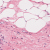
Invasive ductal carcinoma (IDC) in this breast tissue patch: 0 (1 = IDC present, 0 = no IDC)